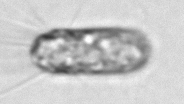
Label: Corethron_hystrix